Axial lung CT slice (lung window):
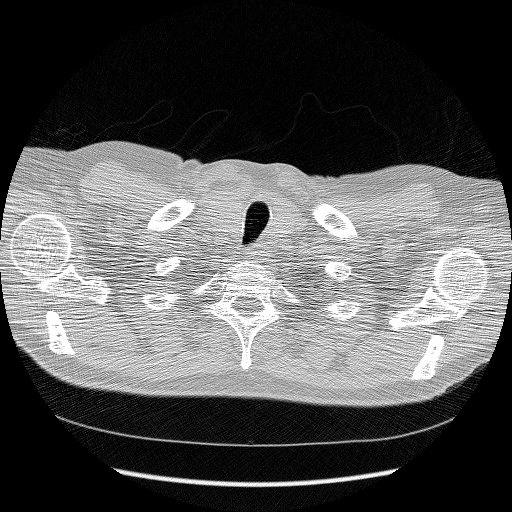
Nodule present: no